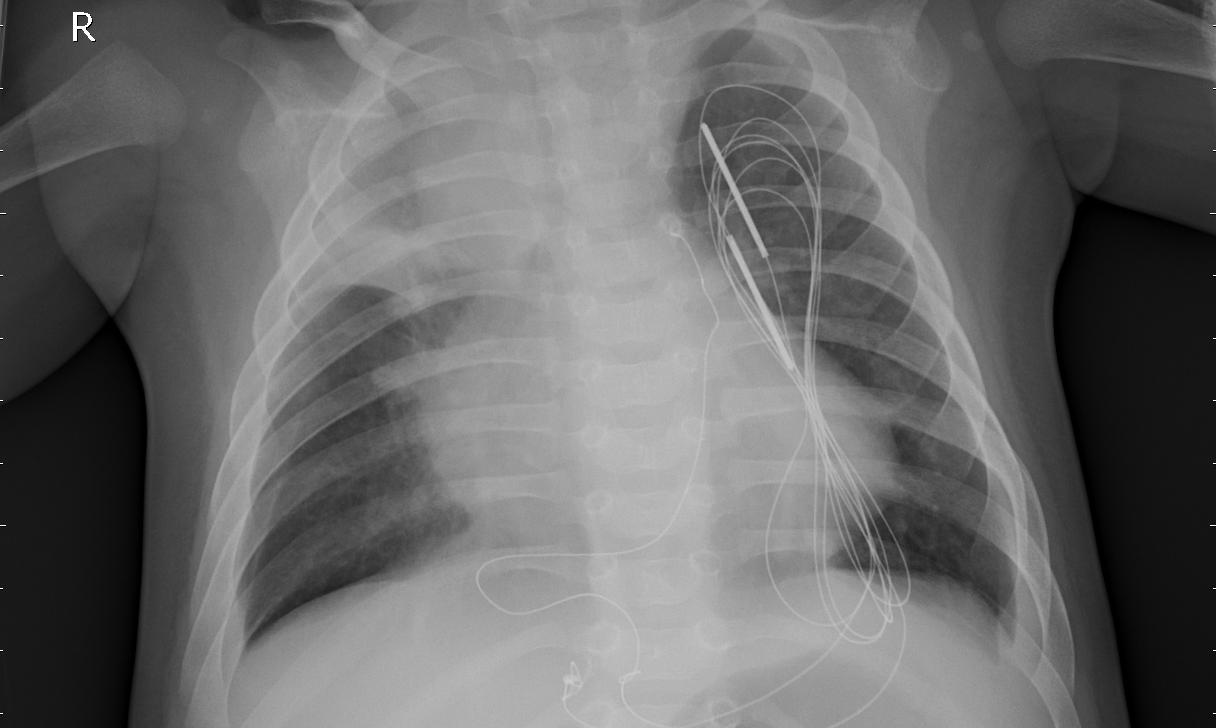
Diagnosis: PNEUMONIA